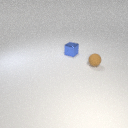
small blue metal cube to the left of small brown rubber sphere